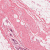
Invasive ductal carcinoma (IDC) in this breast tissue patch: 0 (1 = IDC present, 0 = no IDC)